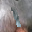
Label: 1